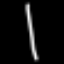
Label: line